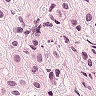
Metastatic tissue present: yes